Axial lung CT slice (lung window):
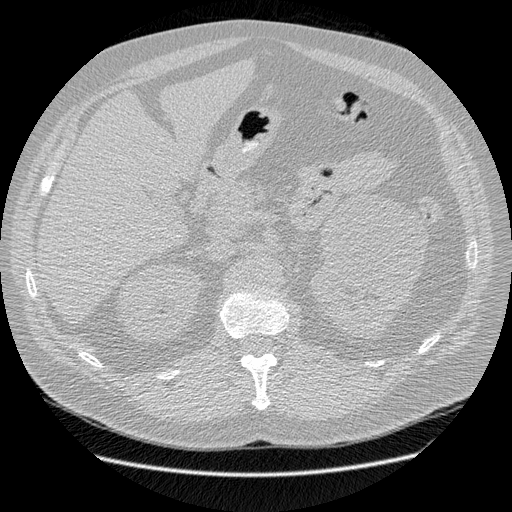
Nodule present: no